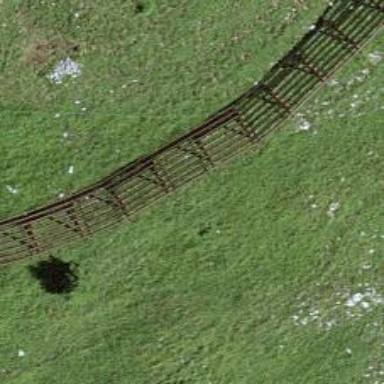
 designed to mitigate snow accumulations in specific area."